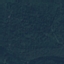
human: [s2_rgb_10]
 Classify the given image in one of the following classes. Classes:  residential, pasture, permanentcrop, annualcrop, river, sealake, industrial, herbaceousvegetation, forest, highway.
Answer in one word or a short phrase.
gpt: Forest